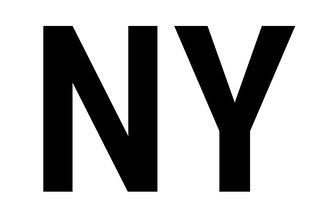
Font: Roboto_Condensed_SemiBold